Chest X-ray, PA view. Patient: 48 years old, sex F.
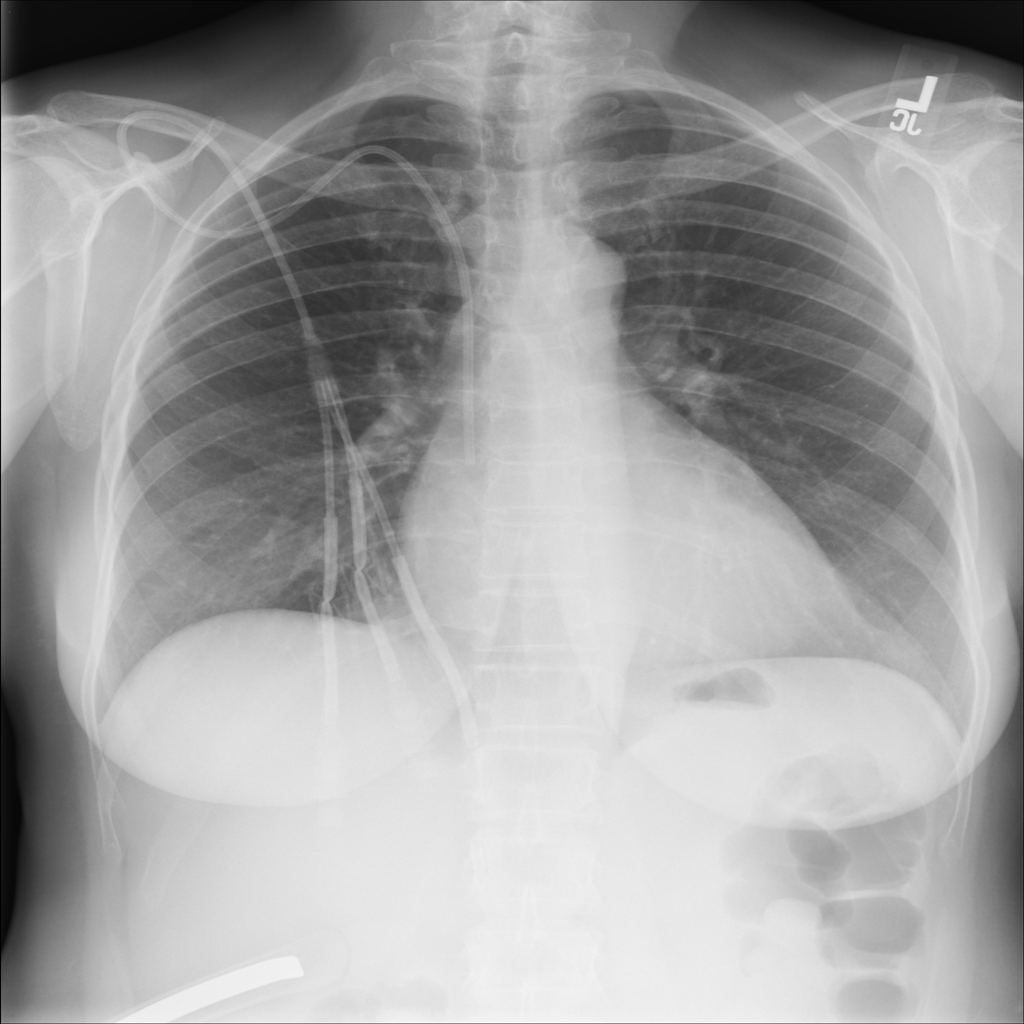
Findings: No Finding